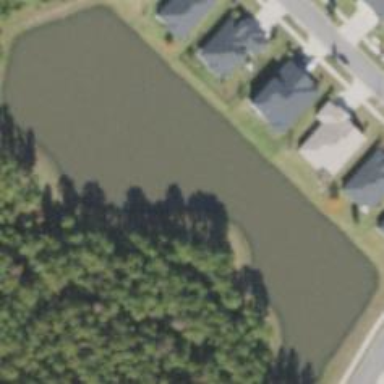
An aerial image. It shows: Retention basin filled with water.